Question: In my db I have three tables (I have more but for case is equal, users can be companies or single people).
- 'Users''id_user'- 'Company''id_company''users_id_user'- 'job_offers''id_job_offers''company_id_company''company_users_id_user'
My questions are:
1. Does a primary key make sense in job_offers? I don't think that there is a reason for it.
2. job_offers has two foreign keys, one related to company and other to users. Is there a problem with this? Does there exist another way to accomplish the same task?

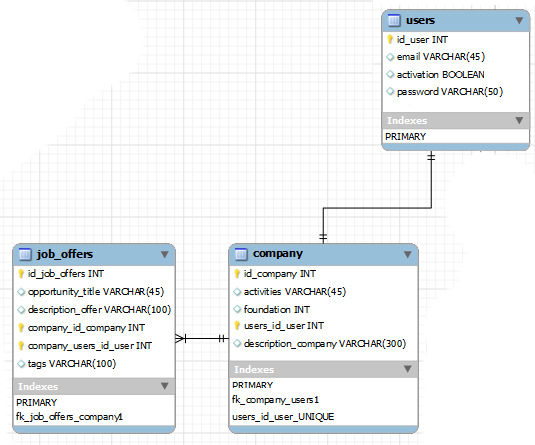
Answer: > Does a primary key make sense in
job_offers? I don't think that there
is a reason for it.
Yes . I agree that every table should have their own PK.
<URL>
> I have more but for case is equal,
users can be companies or single
peoplejob_offers has two foreign keys, one
related to company and other to
users. Is there a problem with this?
Does there exist another way to
accomplish the same task?The system have two types of users:
normal user (person) and company user.
The job_offers is a table that save
job offers from a company. If a
company user want to post a job , a
record will be inserted to the
job_offers table . Then once the
normal user get this job offer , the
job_offers.company_user_id_user will
be assigned to this normal user 's
userid.
But from your ER diagram , 'Company.users_id_user' is the PK , which cannot be null , and this PK is used in the 'job_offers.company_users_id_user' as a FK. So 'job_offers.company_users_id_user' also cannot be null .
As a result , it cannot handle the situation that a company user just post a job and before a normal user gets this job offer or no one gets this job offer eventually .In this case, 'job_offers.company_users_id_user' should set to null , which violates the 'job_offers.company_users_id_user' 's not null constraint.
I will accomplish the same task using this design:
'''
Users
=================
id_user (PK)
email
activation
password
Company
=================
id_company (PK)
activities
foundation
user_id (FK to Users)
description
job_offer
=================
id_job_offer (PK)
id_company (FK to Company)
description_offer
tags
user_offer
=================
id (PK)
user_id (FK to Users)
job_offer_id (FK to job_offer)
'''